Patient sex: M
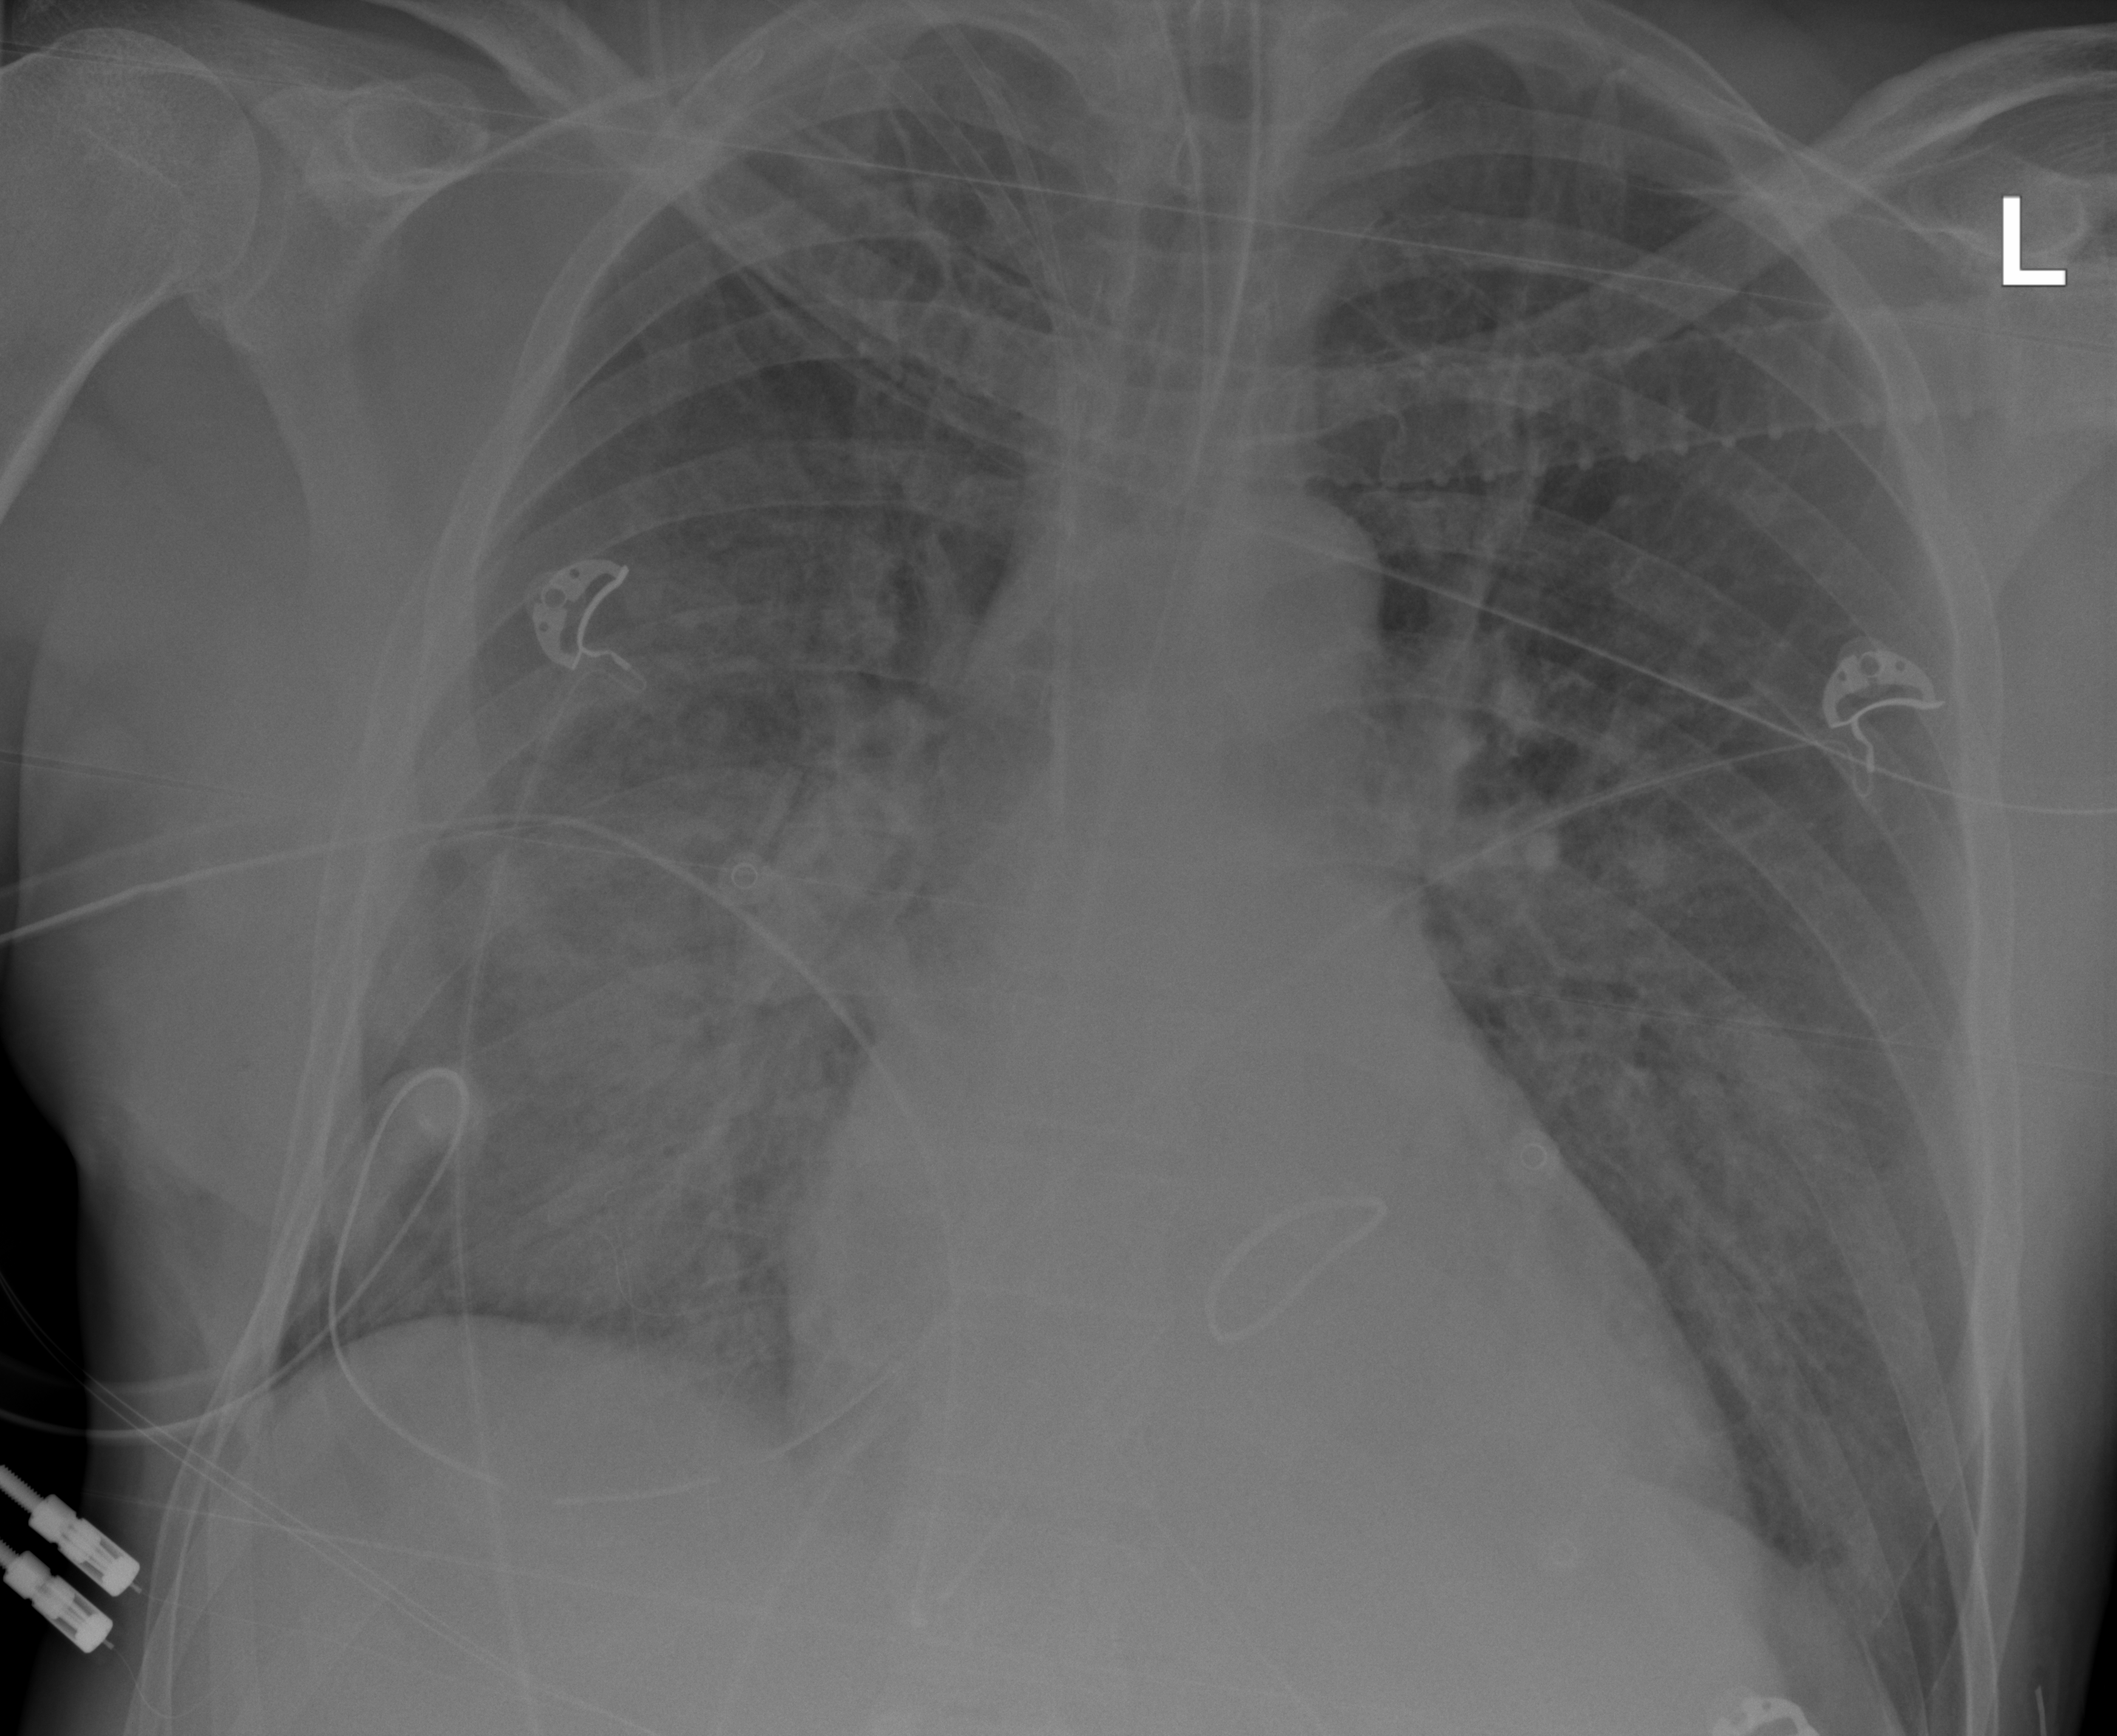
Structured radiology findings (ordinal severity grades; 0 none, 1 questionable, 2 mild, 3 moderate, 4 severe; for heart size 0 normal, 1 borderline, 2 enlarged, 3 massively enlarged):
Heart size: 1
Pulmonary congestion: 2
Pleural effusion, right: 0
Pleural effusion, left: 0
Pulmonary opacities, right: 2
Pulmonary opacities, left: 2
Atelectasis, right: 3
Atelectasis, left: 2